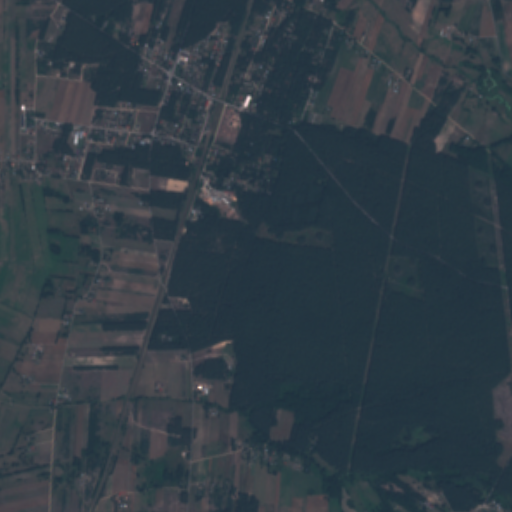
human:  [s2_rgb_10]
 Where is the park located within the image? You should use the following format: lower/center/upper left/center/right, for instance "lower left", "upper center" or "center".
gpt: The park is located in the upper left of the image.
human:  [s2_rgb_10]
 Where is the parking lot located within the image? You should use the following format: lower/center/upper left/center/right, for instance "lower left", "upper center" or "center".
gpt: The parking lot is located in the upper center of the image.
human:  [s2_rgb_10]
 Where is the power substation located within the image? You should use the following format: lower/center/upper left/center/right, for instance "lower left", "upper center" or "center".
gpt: The power substation is located in the upper center of the image.
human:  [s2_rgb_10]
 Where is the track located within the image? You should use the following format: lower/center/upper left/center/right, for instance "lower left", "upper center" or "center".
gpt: There is no track in the image.